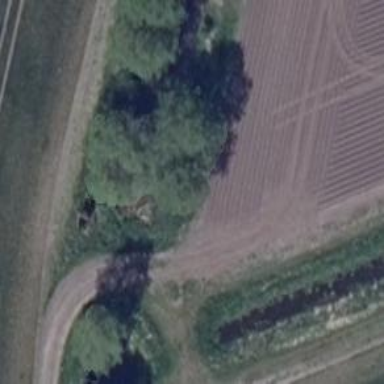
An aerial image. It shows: Row of trees in natural setting.